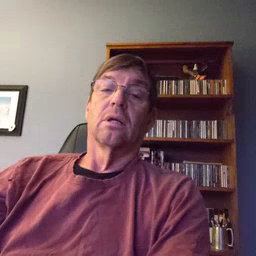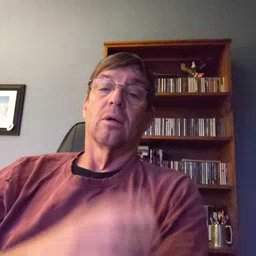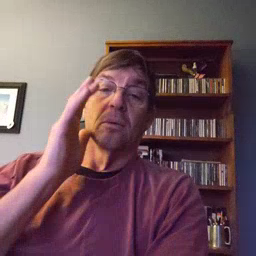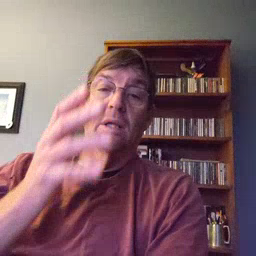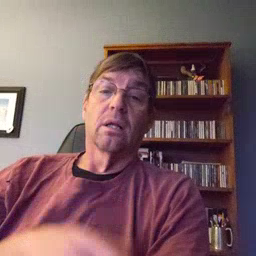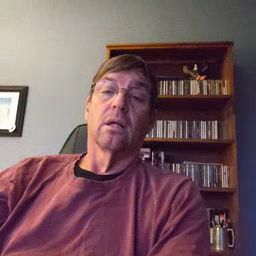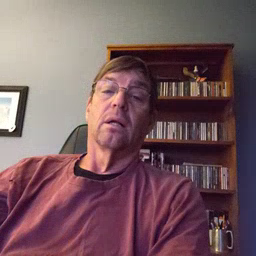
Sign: will